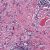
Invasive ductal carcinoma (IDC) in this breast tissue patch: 1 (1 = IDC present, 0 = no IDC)